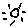
Label: sun